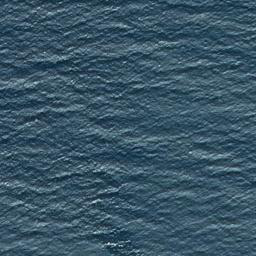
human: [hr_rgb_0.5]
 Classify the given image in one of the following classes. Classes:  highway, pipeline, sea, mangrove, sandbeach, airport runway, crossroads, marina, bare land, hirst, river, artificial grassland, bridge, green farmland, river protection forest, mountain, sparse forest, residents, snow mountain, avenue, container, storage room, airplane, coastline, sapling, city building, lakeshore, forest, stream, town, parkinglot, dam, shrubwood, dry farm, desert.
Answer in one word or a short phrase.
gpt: sea